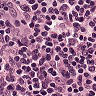
Metastatic tissue present: no